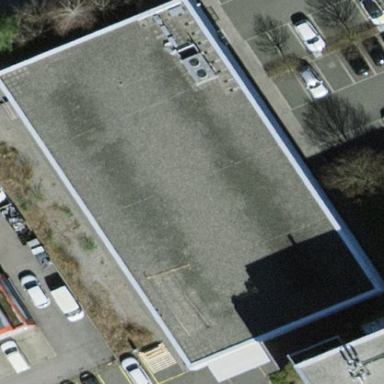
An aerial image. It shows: Industrial building.